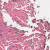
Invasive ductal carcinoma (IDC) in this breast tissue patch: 0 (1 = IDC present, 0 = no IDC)